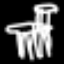
Label: chair